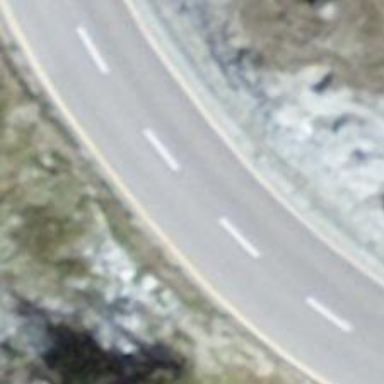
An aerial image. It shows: Asphalt road classified as tertiary.